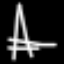
Label: The Eiffel Tower